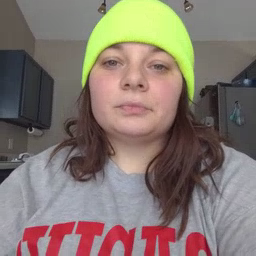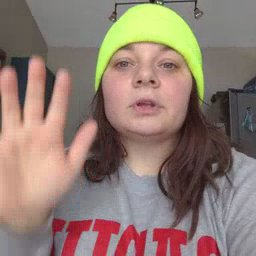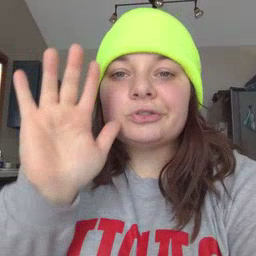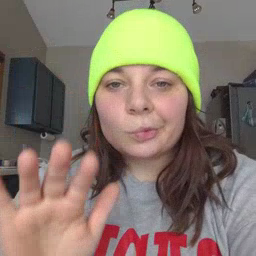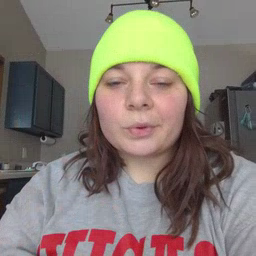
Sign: snow